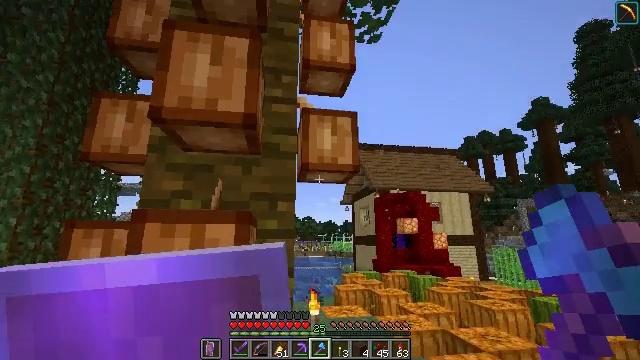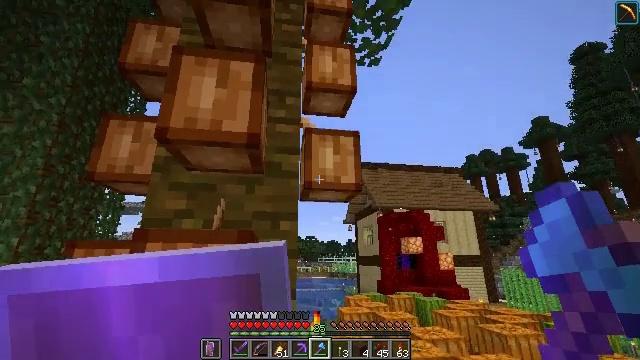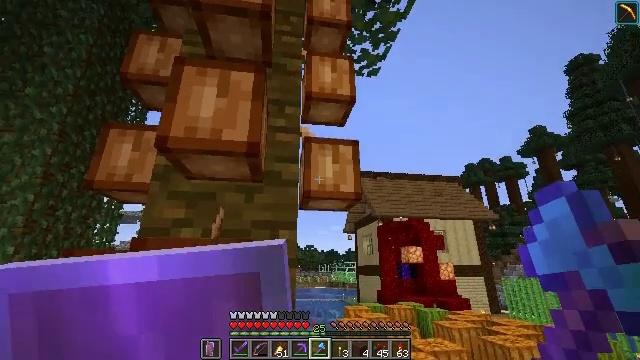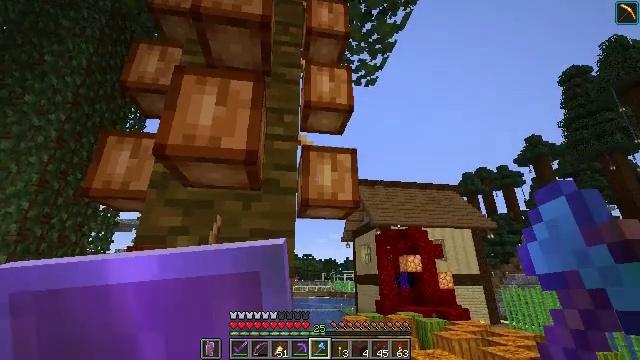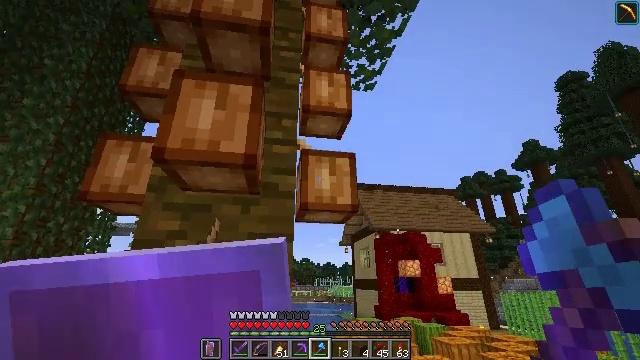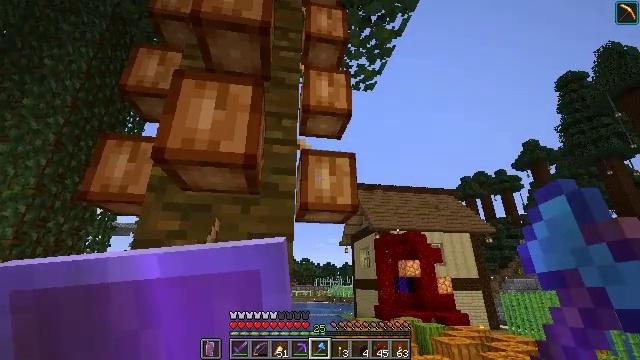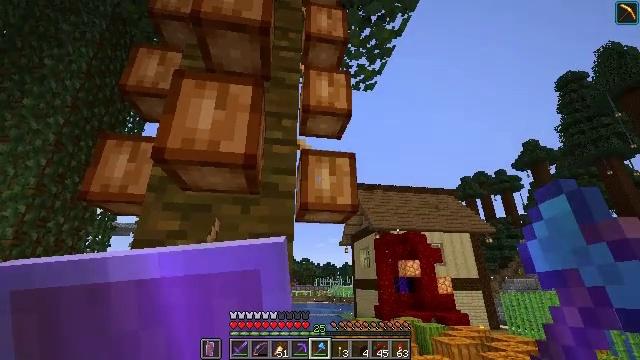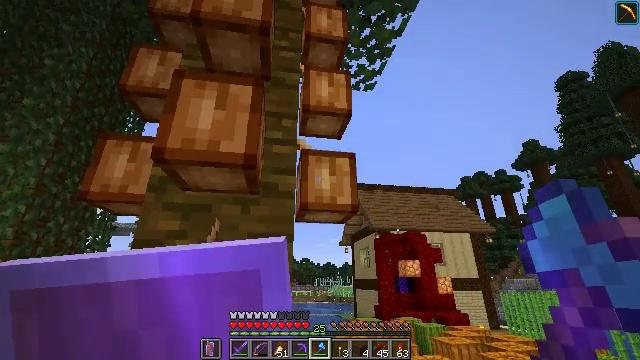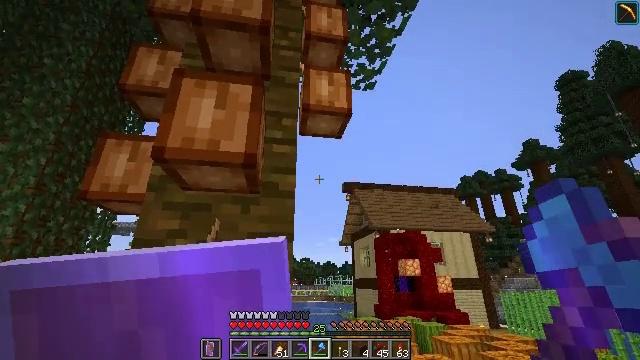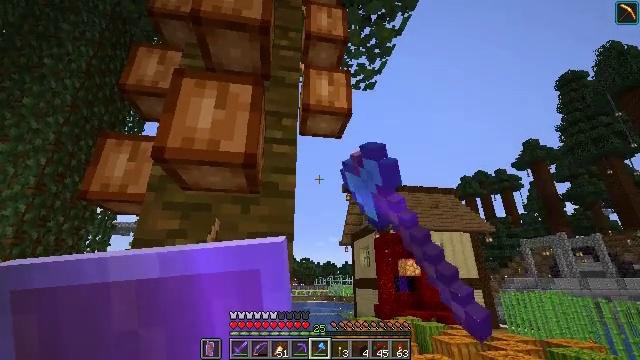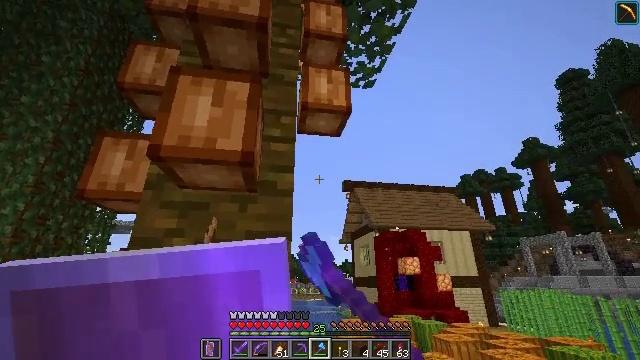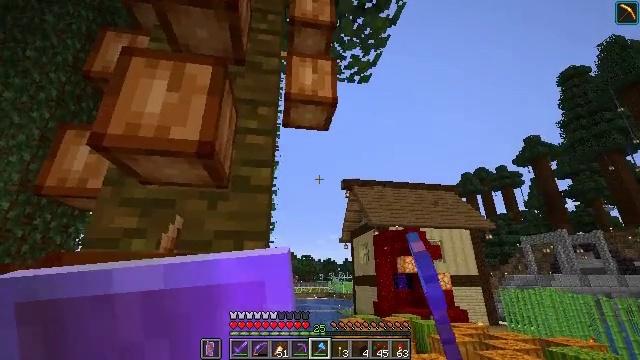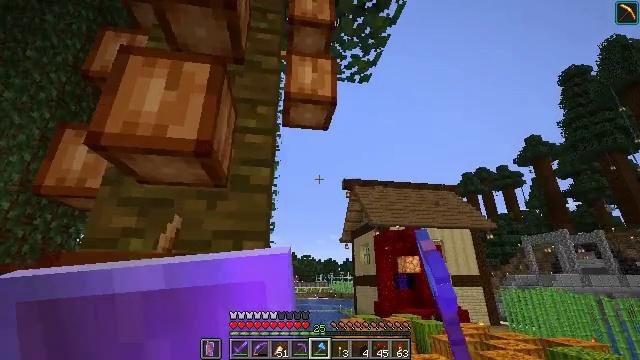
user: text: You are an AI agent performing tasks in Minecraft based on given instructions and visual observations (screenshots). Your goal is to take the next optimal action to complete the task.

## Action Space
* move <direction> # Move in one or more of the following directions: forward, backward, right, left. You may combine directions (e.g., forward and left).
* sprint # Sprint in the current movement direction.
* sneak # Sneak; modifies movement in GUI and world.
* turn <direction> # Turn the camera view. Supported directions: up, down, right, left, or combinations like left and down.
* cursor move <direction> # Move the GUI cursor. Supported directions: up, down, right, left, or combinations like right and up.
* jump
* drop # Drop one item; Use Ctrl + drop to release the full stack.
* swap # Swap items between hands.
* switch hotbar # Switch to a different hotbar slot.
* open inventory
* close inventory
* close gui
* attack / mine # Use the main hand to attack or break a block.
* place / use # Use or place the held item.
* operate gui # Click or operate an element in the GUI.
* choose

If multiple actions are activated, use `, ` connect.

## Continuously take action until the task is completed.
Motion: motion action
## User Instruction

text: Collect cocoa beans.
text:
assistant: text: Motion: turn up
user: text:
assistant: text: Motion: turn up
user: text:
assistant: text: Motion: turn up
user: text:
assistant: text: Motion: no_op
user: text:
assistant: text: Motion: no_op
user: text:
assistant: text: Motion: no_op
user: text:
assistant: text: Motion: no_op
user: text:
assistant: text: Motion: attack / mine
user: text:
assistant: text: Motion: attack / mine
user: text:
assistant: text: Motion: move forward and move right, attack / mine
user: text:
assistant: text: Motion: move forward and move right
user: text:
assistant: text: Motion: move forward and move right
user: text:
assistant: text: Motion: no_op